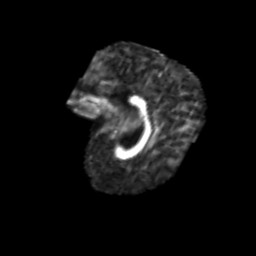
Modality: FA
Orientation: sagittal
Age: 6
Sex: male
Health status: healthy